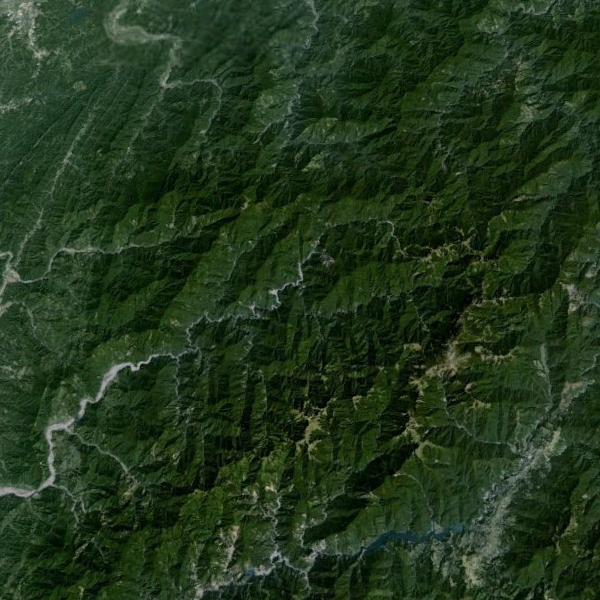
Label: Mountain